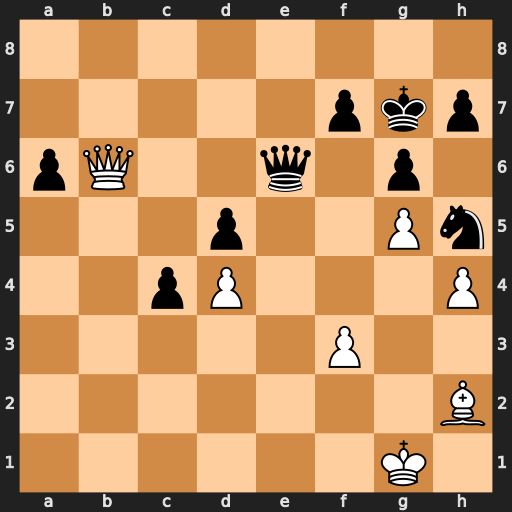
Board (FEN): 8/5pkp/pQ2q1p1/3p2Pn/2pP3P/5P2/7B/6K1
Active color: w
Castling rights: -
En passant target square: -
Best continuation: Be5+ Qxe5 dxe5